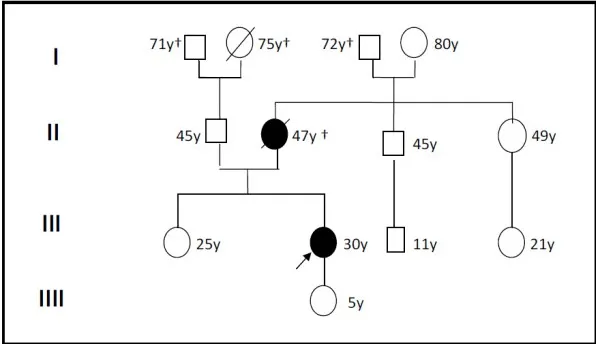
The family pedigree with the described patient (denoted by black arrow) and her mother, who also died of renal cell carcinoma.
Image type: pathology (immunostaining)